Field crop: maize
Growth stage: 1
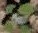
Species: chenopodium